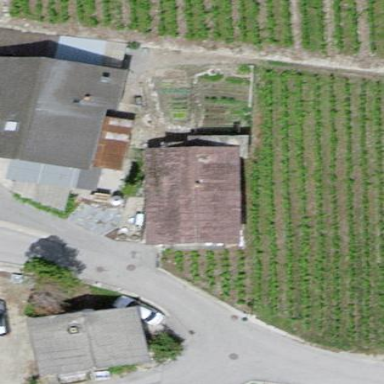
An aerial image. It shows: Barn.